Question: '''
$(function () {
$('#nav_menu-5 li ul').hide().removeClass('fallback');
$('#nav_menu-5 li').hover(function () {
$('ul', this).stop().slideToggle(200);
});
});
'''
<URL>
I have the above code to make an unordered list do this:

I want the list to only open when clicked on and then stay open and only close when clicked on.
If you need more information please comment.
Edit 1: Added related HTML
Edit 2: I tried changing 'hover()' to 'click()' and that didn't work. It just made the page glitch.
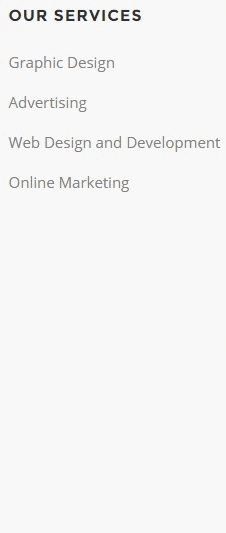
Answer: If you want this to work with jQuery, here's a way to do so:
'''
$(function () {
$('#nav_menu-5 li ul').hide().removeClass('fallback');
//when a lower-level submenu link is clicked, don't
//allow the event to bubble up to the ancestor li
$('#nav_menu-5 .menu > li li').click(function(e){
e.stopPropagation();
})
//when a link is clicked, toggle the nested ul, and prevent
//the default action of the link
$('#nav_menu-5 .menu > li').click(function (e) {
$('ul', this).stop().slideToggle(200);
e.preventDefault();
});
});
'''
Here's a forked version of your codepen with this added: <URL>